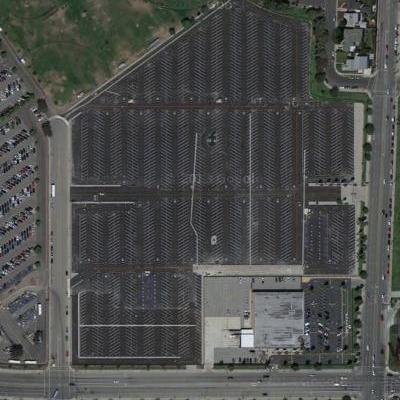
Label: gParking